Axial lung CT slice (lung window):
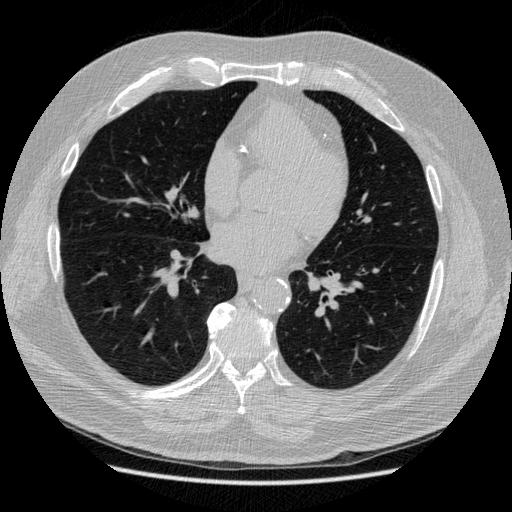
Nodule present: no